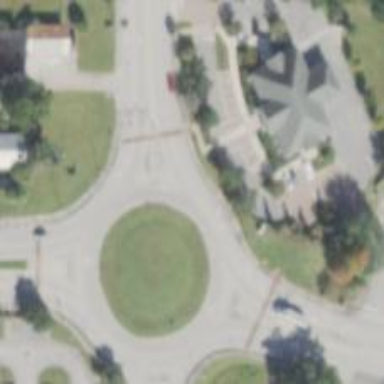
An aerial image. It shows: Secondary road leading to roundabout.